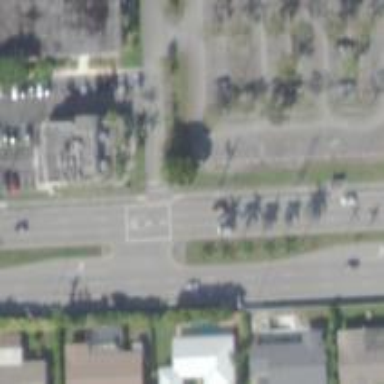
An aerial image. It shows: Footway crossing with marked asphalt surface.